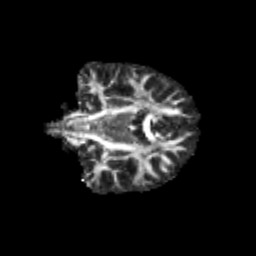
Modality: FA
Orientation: coronal
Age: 11
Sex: male
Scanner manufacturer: siemens
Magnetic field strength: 3 T
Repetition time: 3.8 s
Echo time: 0.07 s